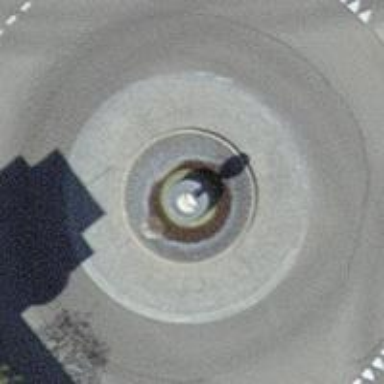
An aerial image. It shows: Tertiary road made of asphalt leading to roundabout junction.